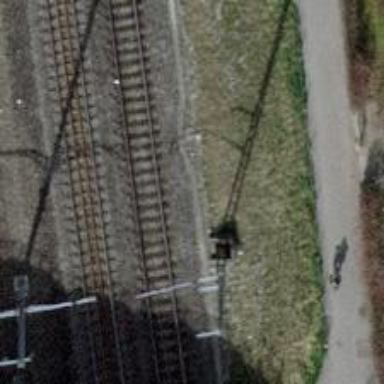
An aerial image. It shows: Power pole.